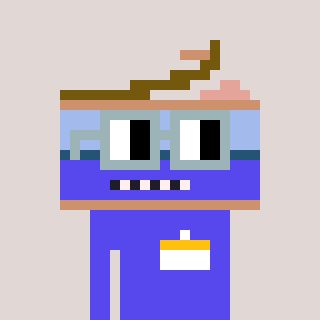
a pixel art character with square dark gray glasses, a canned ham-shaped head and a computerblue-colored body on a warm background